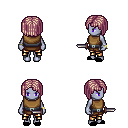
a pixel art fantasy rpg character, female body template, dark elf, purple skin, leather chest armor, gold greaves, white blonde pageboy hairstyle, bracelets, black slippers, dagger, four views (front, back, left, right), 2x2 character sprite sheet, small pixel art, hard edges, no anti-aliasing